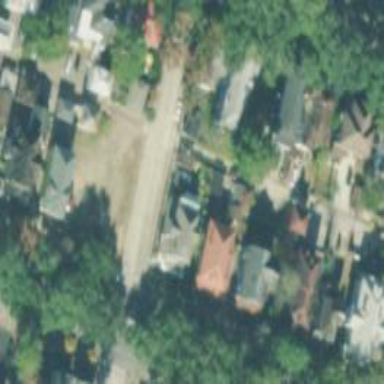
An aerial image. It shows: Alleyway designated as service road.